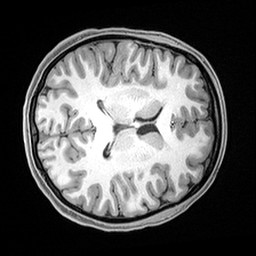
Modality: T1w
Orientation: axial
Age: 20
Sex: female
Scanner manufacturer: siemens
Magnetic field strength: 3 T
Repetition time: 2.4 s
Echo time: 0.00217 s